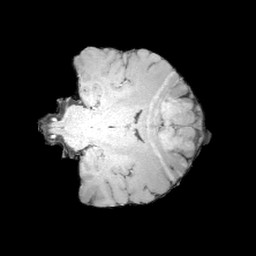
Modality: MP2RAGE
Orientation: coronal